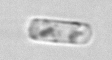
Label: Cerataulina_pelagica